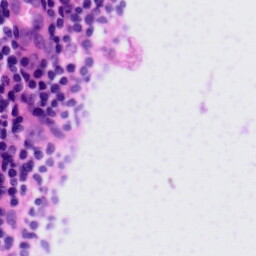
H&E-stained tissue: Tonsil